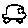
Label: car